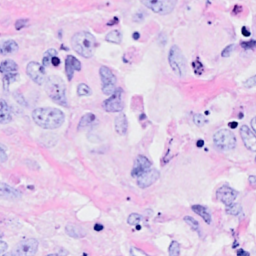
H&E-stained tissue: Breast